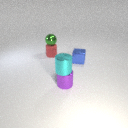
small cyan metal cylinder above small purple metal cylinder